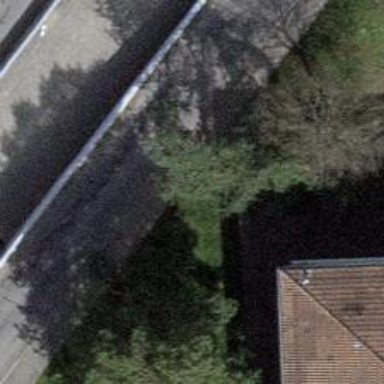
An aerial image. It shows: Evergreen needle-leaved tree.